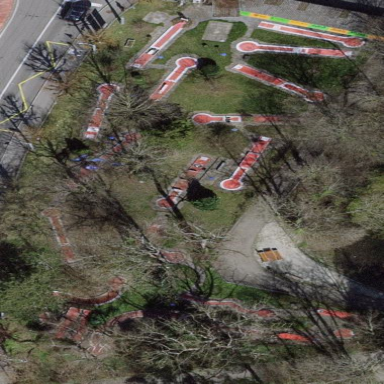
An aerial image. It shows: Miniature golf course surrounded by fence.